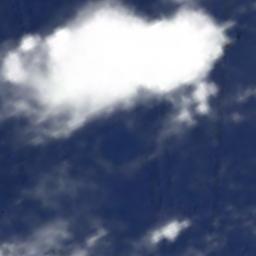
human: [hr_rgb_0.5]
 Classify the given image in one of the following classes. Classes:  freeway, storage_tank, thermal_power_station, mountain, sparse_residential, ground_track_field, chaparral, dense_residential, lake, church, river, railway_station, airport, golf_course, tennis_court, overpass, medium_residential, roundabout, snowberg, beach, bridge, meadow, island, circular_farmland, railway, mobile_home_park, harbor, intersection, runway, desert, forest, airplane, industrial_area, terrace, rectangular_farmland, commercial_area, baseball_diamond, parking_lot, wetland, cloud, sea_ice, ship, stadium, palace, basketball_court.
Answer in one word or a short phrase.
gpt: cloud